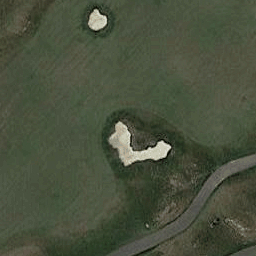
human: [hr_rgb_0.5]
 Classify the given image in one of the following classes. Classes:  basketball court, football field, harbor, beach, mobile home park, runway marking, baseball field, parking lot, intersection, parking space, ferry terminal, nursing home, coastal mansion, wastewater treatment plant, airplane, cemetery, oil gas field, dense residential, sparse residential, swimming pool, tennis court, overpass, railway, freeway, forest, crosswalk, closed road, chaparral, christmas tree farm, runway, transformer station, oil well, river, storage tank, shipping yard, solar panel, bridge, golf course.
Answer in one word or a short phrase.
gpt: golf course